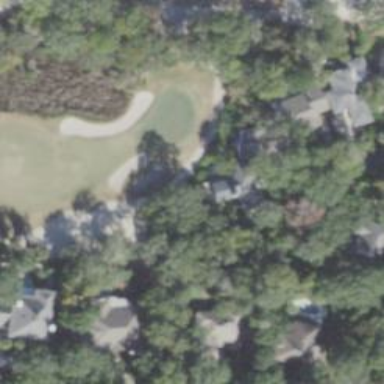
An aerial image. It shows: Pathway for golfing.